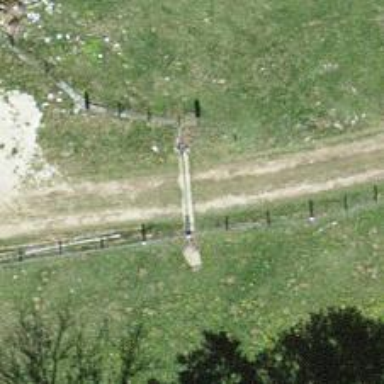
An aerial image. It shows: Gate.